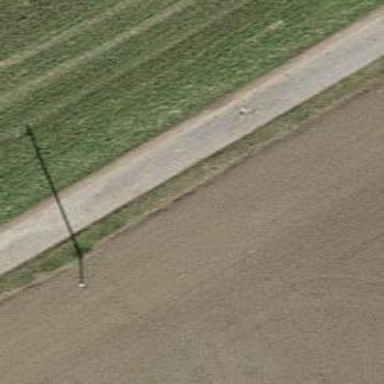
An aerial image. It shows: Well-maintained track road with grade 1 tracktype.